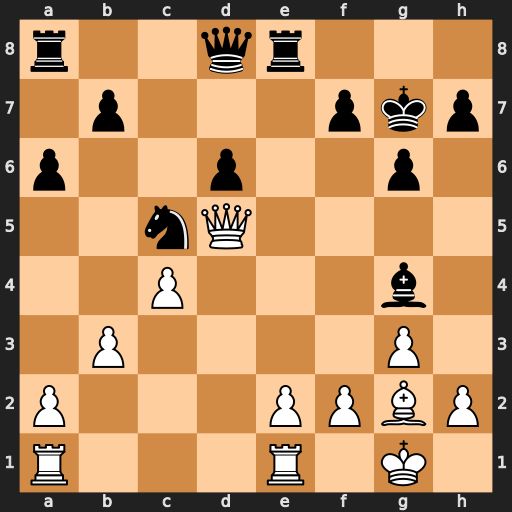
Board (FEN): r2qr3/1p3pkp/p2p2p1/2nQ4/2P3b1/1P4P1/P3PPBP/R3R1K1
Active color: w
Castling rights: -
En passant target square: -
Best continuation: Qd4+ Qf6 Qxg4